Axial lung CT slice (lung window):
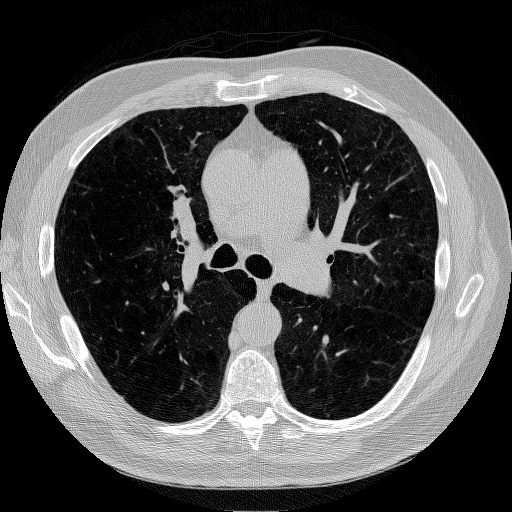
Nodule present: no